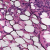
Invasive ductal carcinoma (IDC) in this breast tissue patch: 1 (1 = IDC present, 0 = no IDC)